Question: Count the number of objects in the diagram.
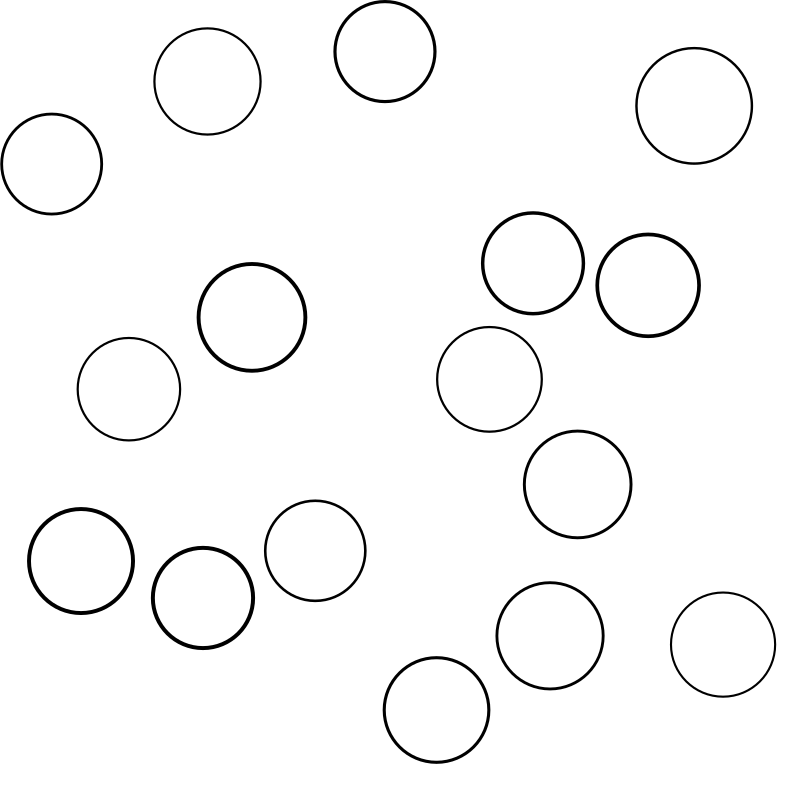
Answer: 16